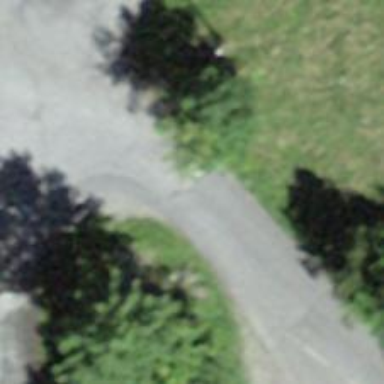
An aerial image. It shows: Unclassified road with asphalt surface.